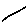
Label: line